Question: In my ASP.NET MVC 3 project I'm calling a web service for login authentication. But it throws an exception:

Exception Details:
> An asynchronous operation cannot be started at this time. Asynchronous operations may only be started within an asynchronous handler or module or during certain events in the Page lifecycle. If this exception occurred while executing a Page, ensure that the Page is marked <%@ Page Async="true" %>.
How to fix this issue?
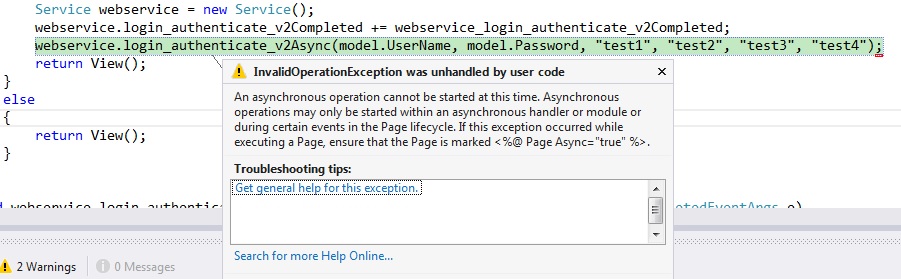
Answer: Make sure that your Controller method returns an async Task.
'''
public class ServiceController : Controller
{
public async Task<ActionResult> Index()
{
var service = new Service();
await service.CallMethodAsync();
return View();
}
}
'''
Basically, the documentation is written in a way where they believe you are only using ASP.NET WebForms, however obviously you can use this in MVC applications too, so their documentation needs to be updated.